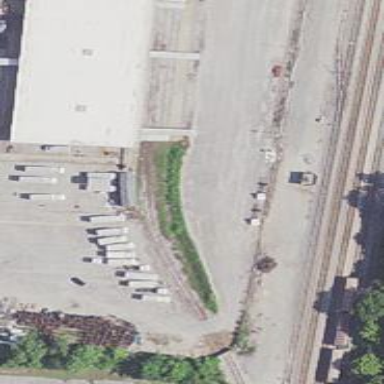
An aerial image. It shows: Disused railway yard.